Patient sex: M
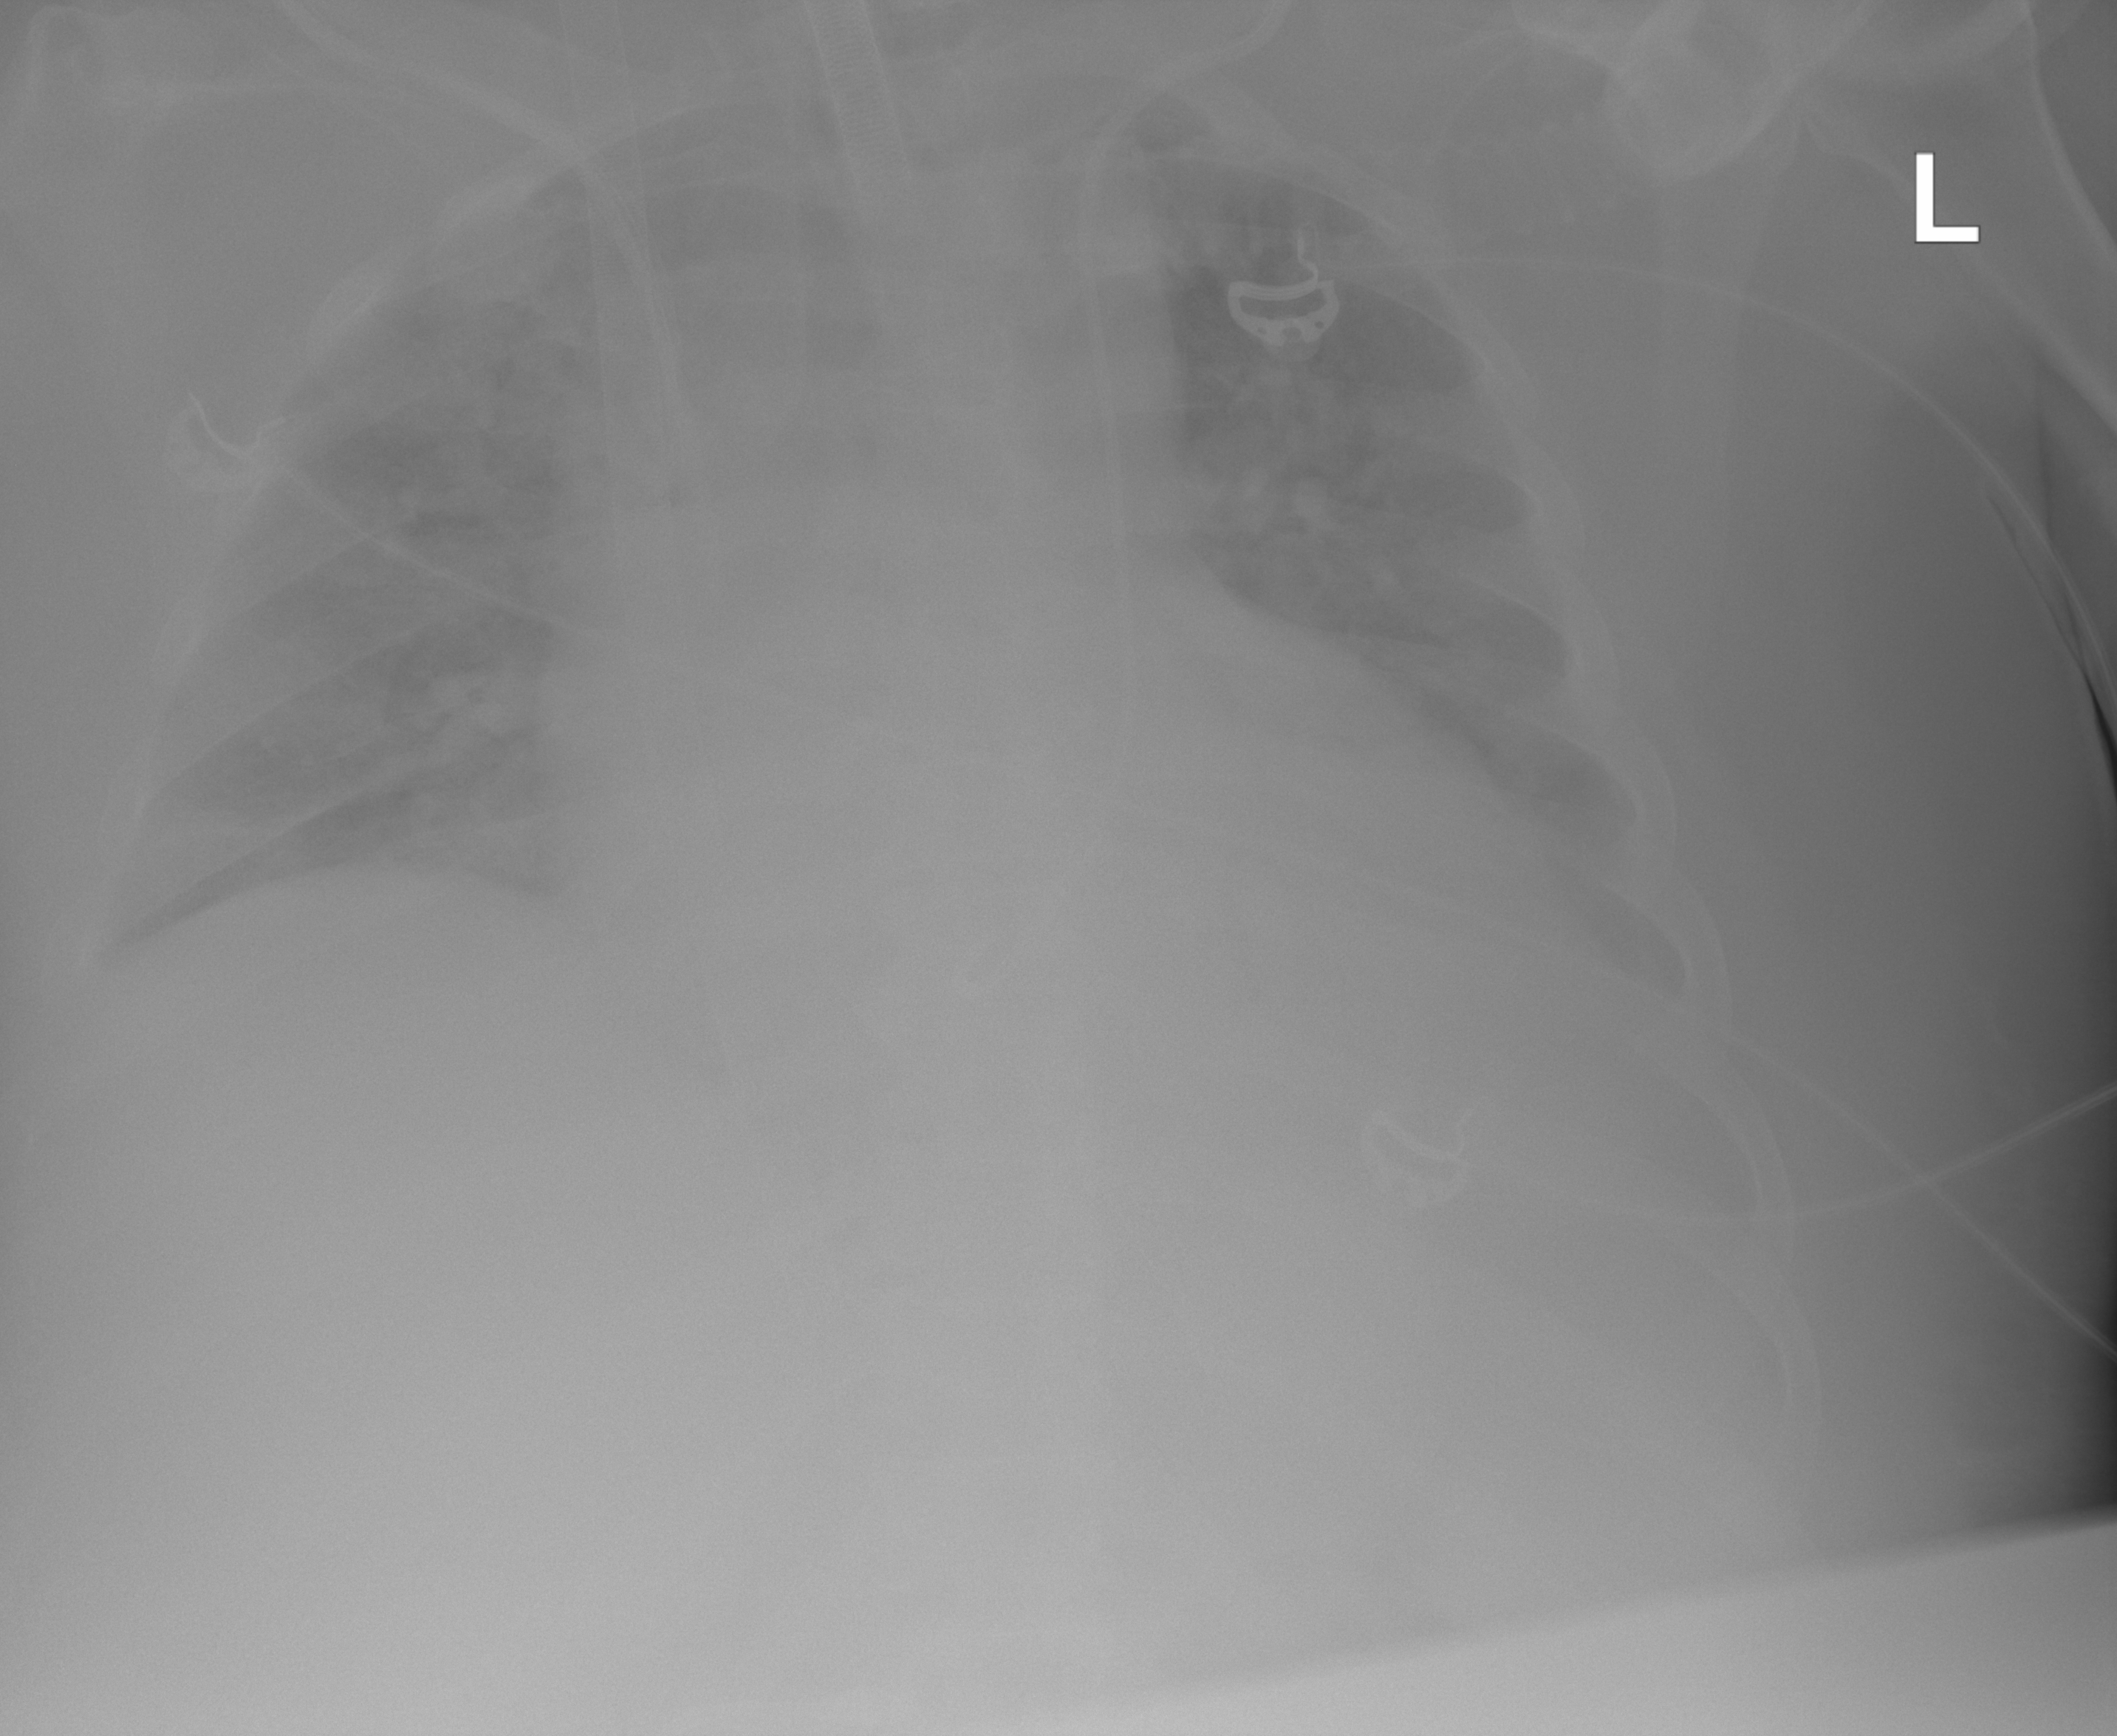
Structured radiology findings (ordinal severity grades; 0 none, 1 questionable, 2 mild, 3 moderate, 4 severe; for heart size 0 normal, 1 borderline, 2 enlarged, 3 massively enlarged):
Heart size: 3
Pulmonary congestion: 2
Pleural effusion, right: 0
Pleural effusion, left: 3
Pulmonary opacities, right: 3
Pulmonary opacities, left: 3
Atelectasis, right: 2
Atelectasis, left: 2